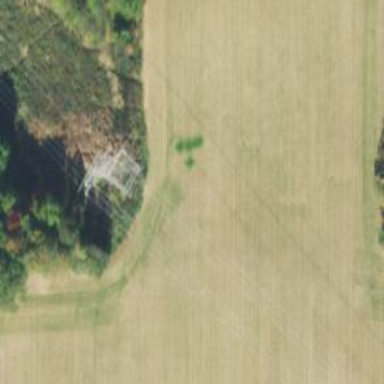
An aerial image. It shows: Lattice structure tower used for power transmission.